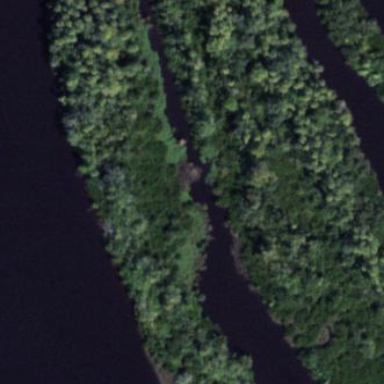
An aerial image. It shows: Wetland area with mangrove vegetation.